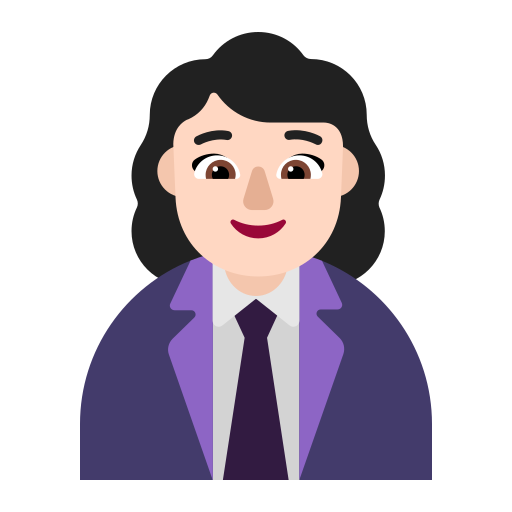
woman office worker flat light